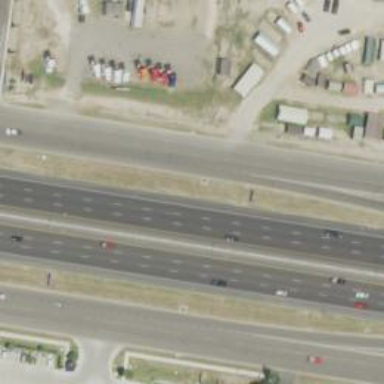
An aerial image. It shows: Motorway link.